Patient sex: F
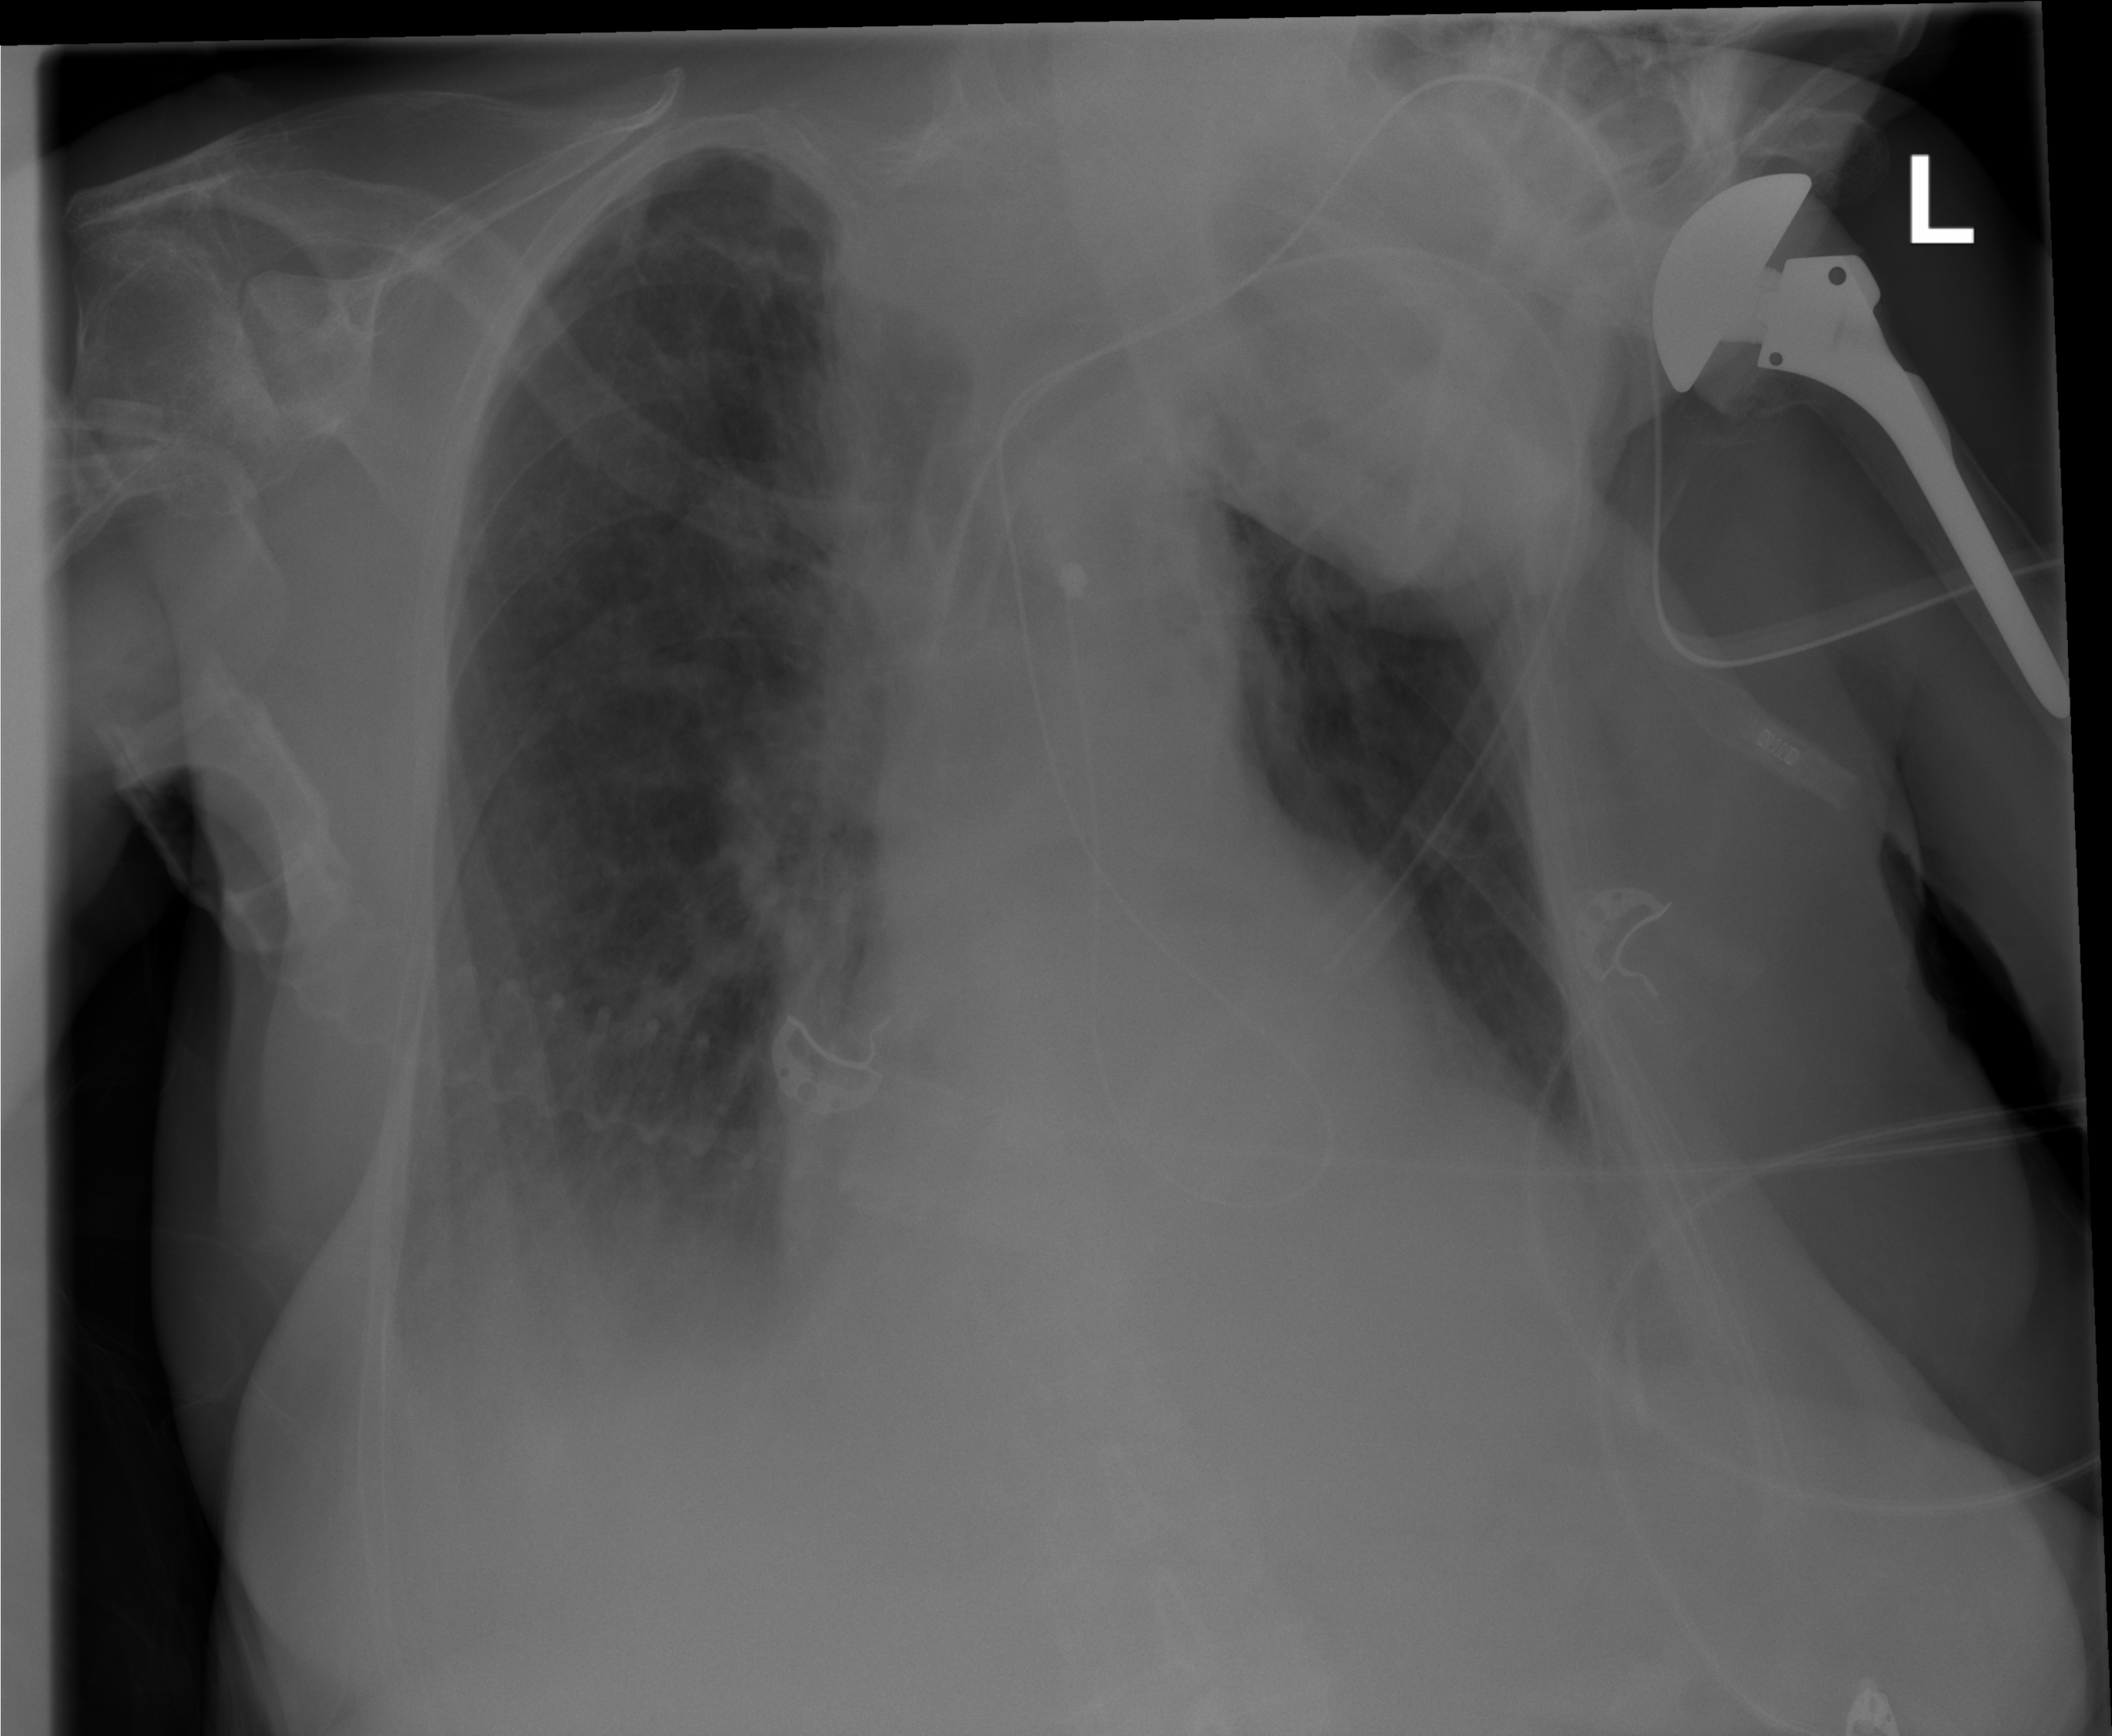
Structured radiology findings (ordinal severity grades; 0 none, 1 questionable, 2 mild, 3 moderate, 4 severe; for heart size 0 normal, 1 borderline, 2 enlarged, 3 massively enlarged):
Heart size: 2
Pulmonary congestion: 2
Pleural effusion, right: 2
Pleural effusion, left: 2
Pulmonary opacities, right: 2
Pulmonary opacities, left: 1
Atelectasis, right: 2
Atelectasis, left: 2